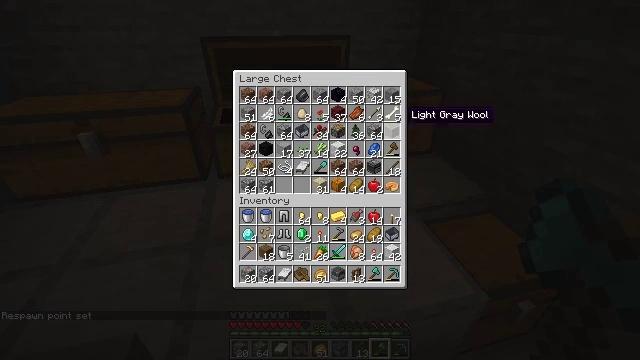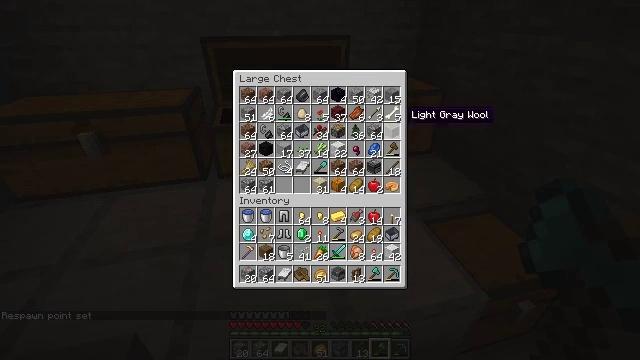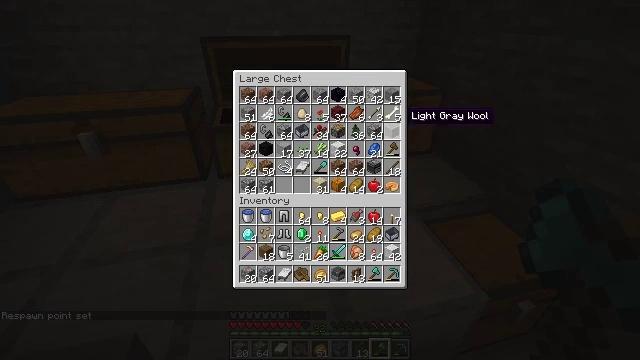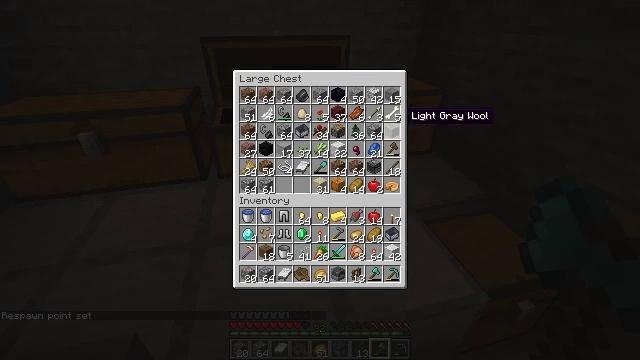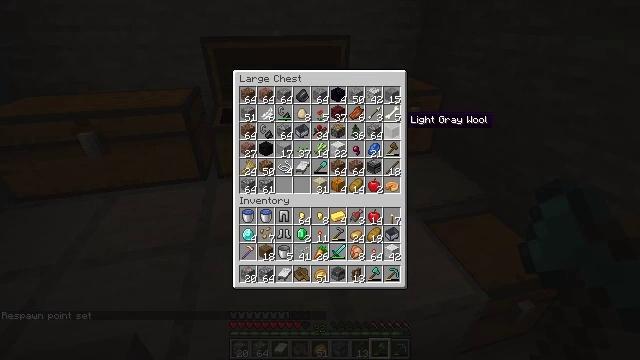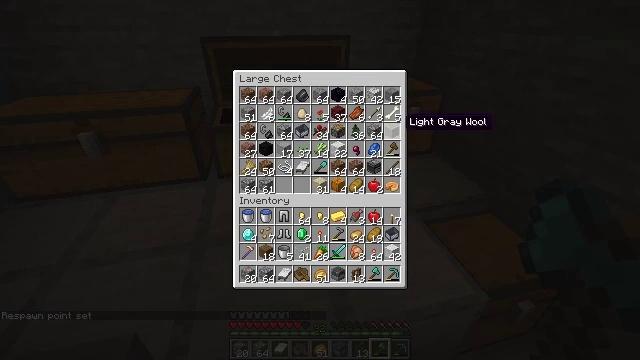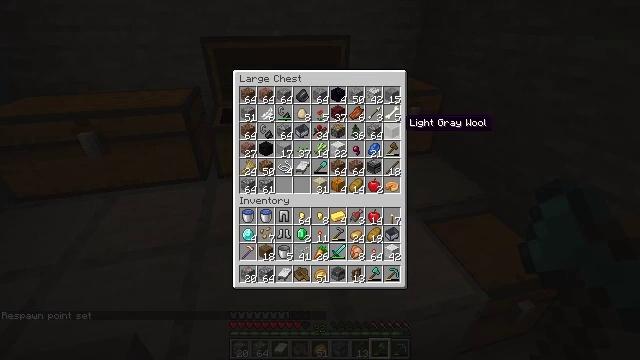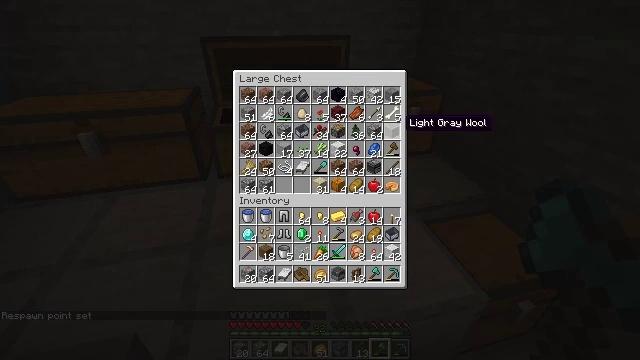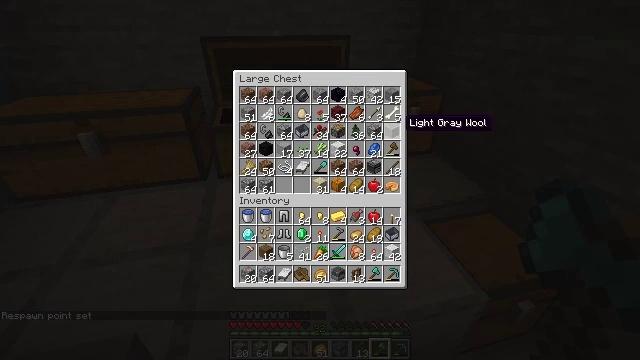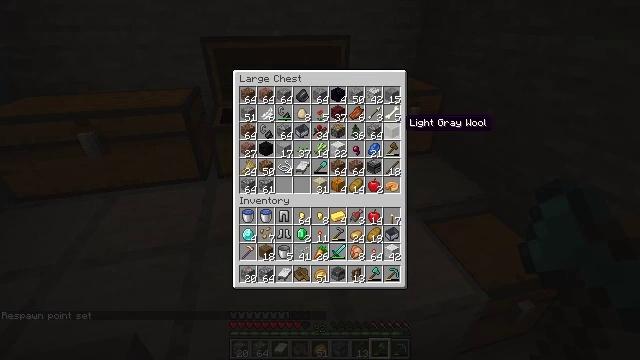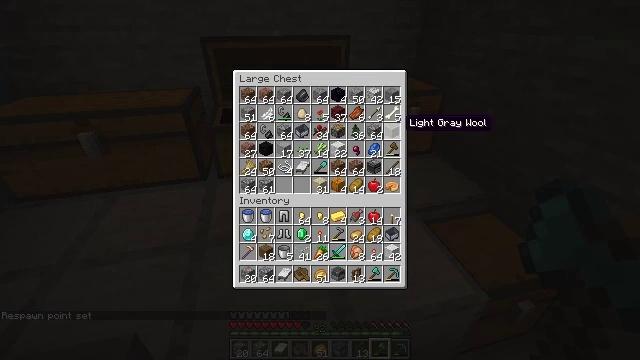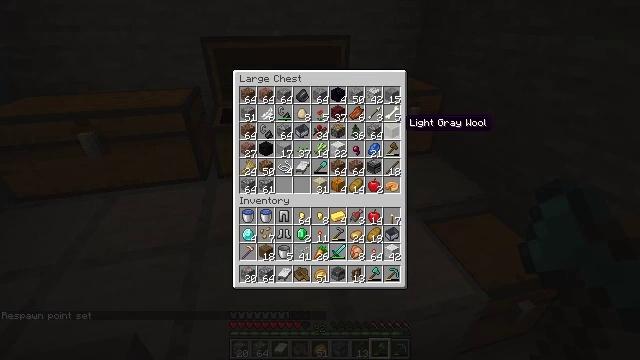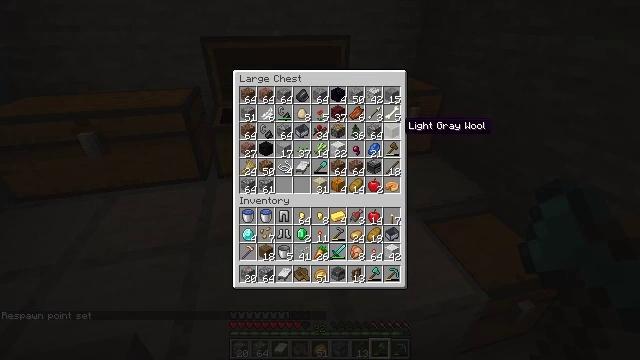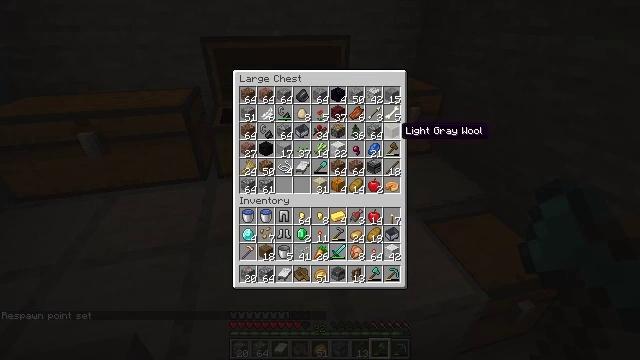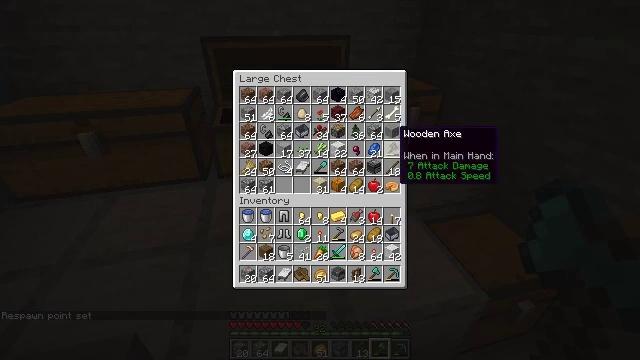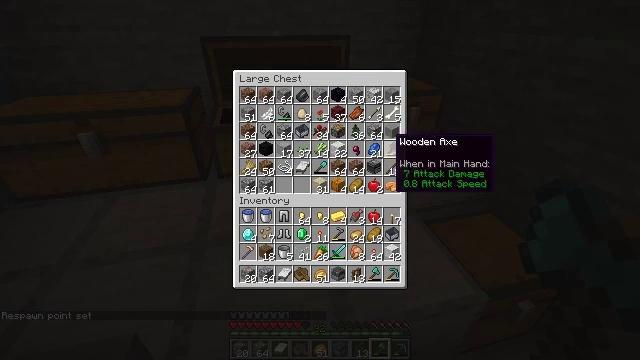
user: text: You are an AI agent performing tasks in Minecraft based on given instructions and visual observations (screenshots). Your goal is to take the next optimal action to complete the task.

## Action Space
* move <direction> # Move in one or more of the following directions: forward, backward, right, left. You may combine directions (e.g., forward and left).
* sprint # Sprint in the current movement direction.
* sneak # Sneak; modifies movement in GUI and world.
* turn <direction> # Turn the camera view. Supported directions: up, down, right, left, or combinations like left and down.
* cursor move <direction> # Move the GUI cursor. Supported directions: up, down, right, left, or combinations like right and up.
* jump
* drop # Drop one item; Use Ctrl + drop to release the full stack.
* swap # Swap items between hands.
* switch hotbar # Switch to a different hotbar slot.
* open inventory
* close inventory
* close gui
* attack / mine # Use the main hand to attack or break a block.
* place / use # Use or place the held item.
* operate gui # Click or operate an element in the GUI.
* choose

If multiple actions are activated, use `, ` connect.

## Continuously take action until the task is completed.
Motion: motion action
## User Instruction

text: Drop a spruce boat.
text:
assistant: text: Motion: no_op
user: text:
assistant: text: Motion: no_op
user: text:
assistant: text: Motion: no_op
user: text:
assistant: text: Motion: no_op
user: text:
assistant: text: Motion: no_op
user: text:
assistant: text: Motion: no_op
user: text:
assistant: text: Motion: no_op
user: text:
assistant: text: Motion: no_op
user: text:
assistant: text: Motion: no_op
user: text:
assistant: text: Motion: no_op
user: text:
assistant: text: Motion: no_op
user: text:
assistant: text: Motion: no_op
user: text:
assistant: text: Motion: no_op
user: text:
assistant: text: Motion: no_op
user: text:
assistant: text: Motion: turn down
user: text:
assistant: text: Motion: turn left and down
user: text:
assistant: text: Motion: turn left and down
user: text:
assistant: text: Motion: turn down
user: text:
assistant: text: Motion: turn down
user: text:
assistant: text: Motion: turn down
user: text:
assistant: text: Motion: turn down
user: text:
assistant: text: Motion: turn down
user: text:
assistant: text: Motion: no_op
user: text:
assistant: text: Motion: no_op
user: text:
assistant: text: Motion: no_op
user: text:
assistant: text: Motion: no_op
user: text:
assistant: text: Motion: no_op
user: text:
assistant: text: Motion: no_op
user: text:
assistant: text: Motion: no_op
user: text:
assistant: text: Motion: turn left and up